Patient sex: F
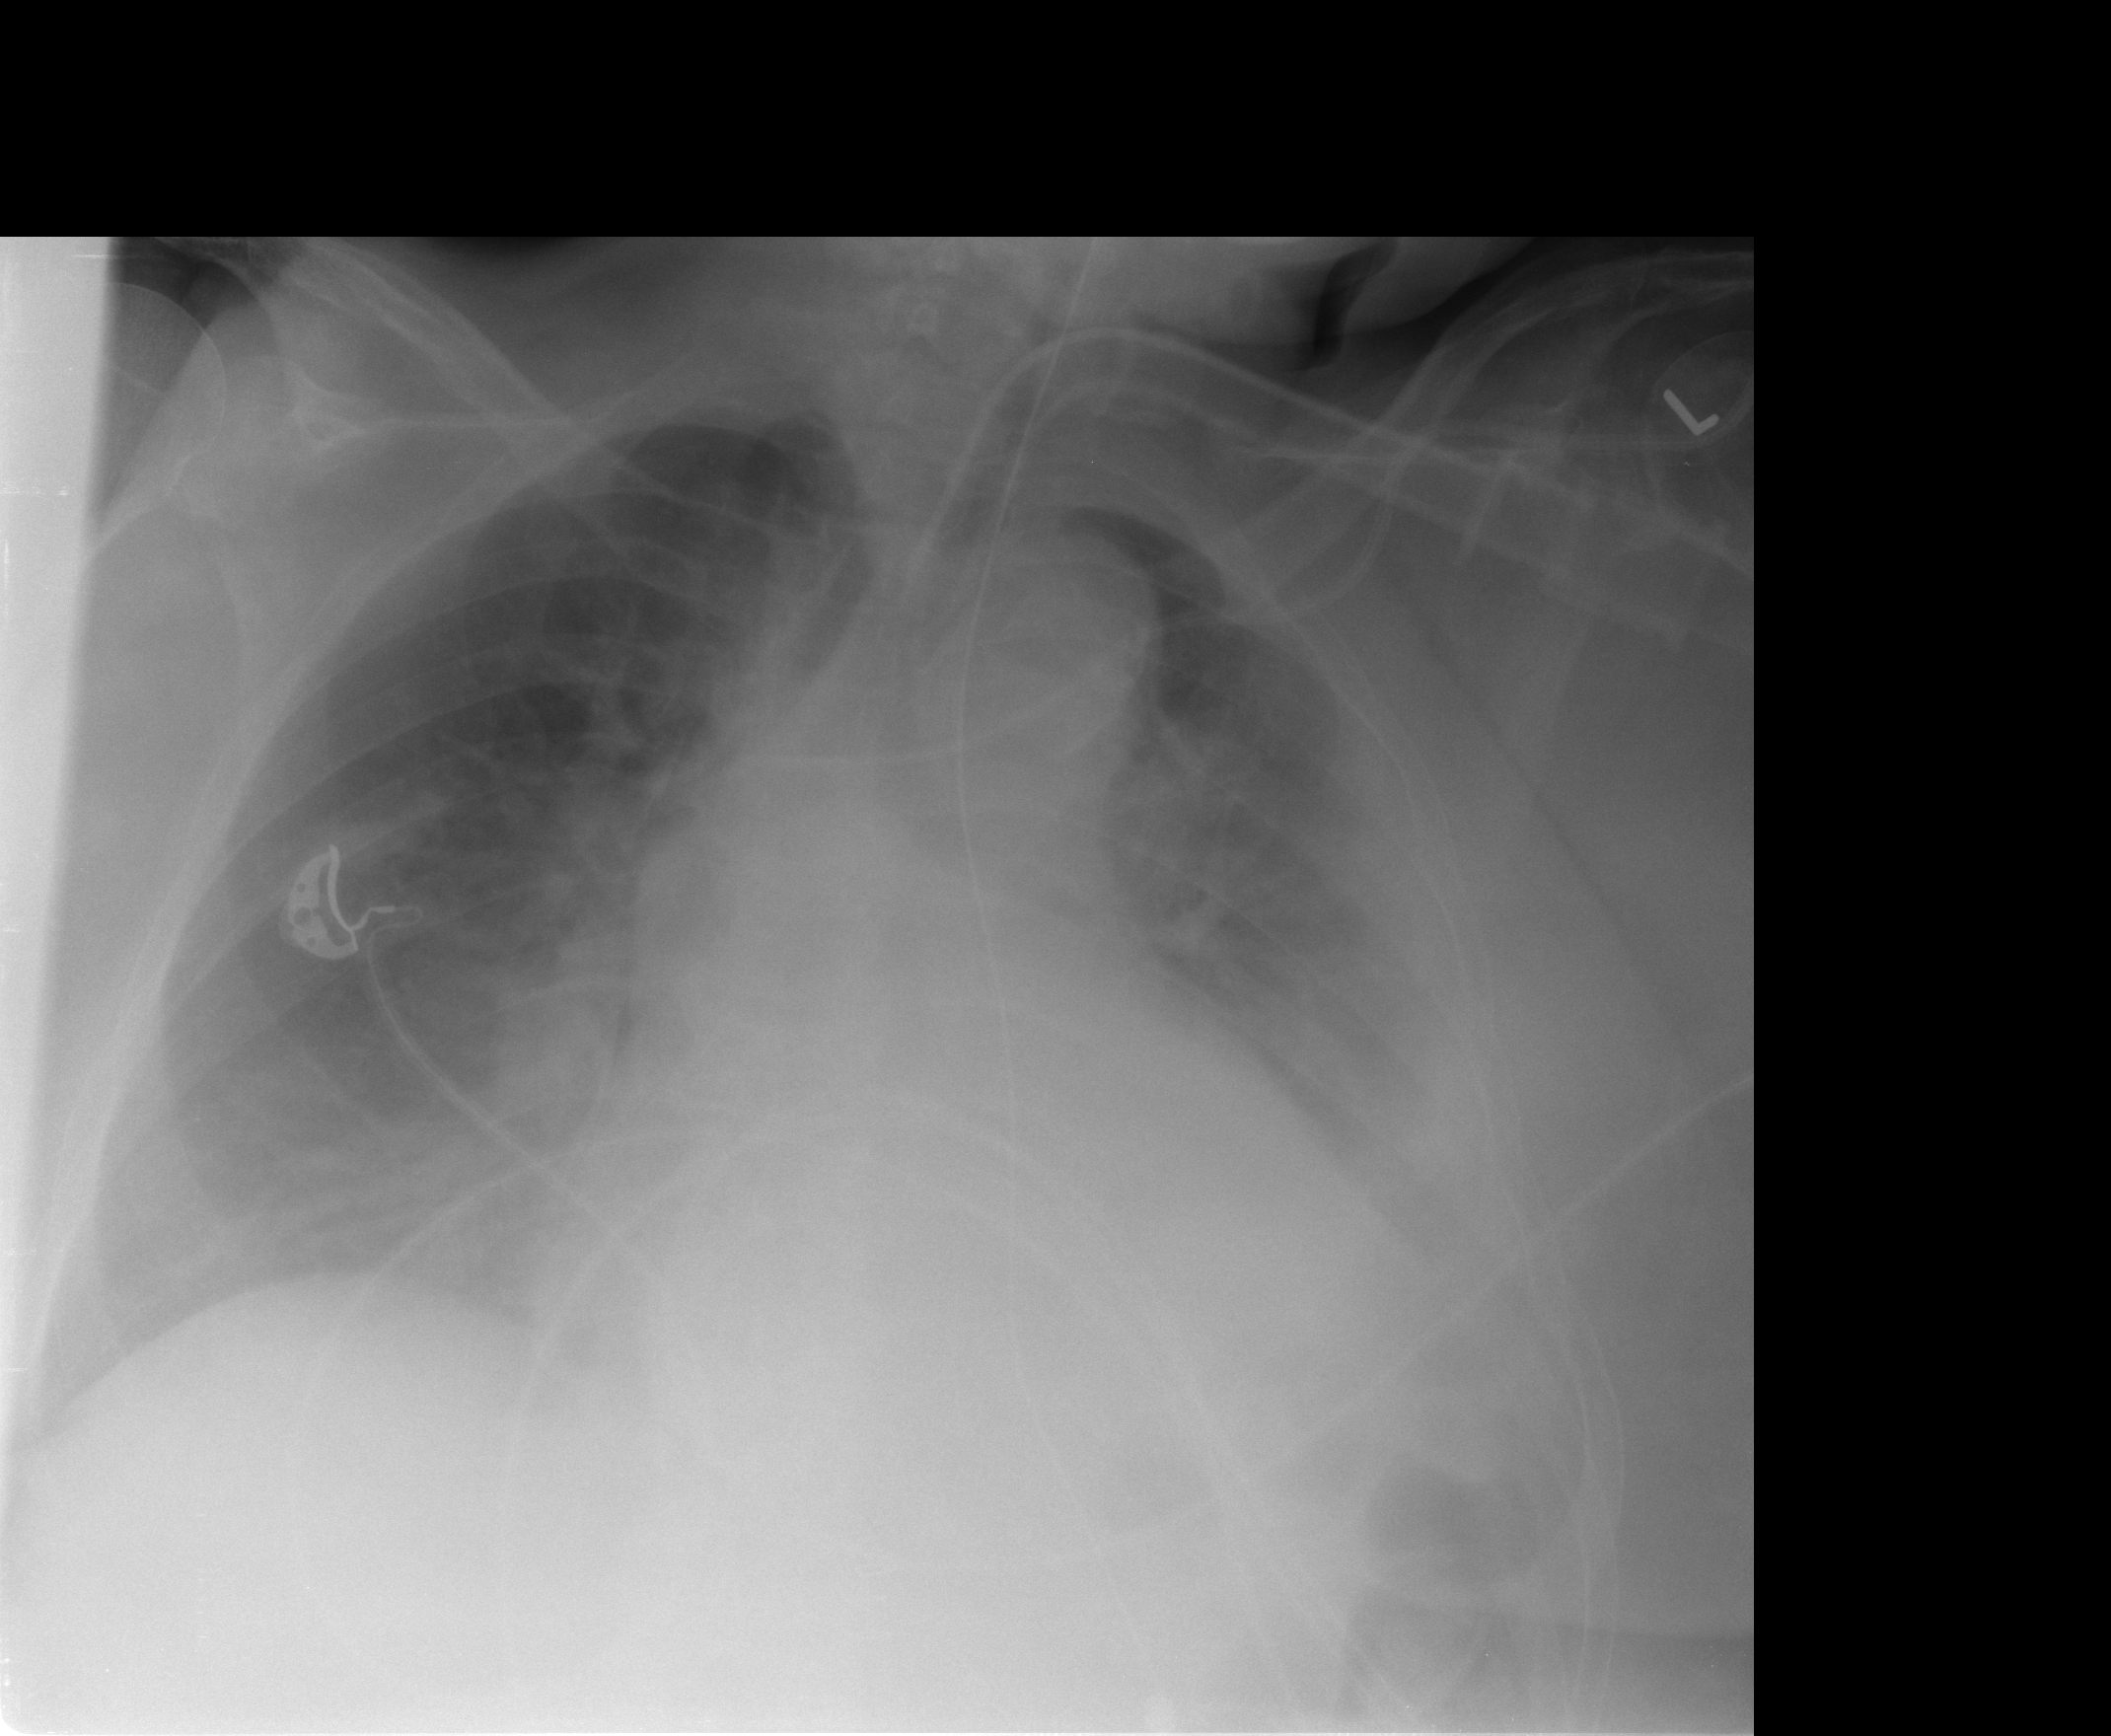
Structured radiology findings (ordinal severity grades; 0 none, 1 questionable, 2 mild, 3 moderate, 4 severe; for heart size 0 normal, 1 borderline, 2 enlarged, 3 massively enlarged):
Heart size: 2
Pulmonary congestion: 2
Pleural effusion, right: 2
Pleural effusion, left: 3
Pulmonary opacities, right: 0
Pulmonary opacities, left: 0
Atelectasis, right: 2
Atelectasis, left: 2